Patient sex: M
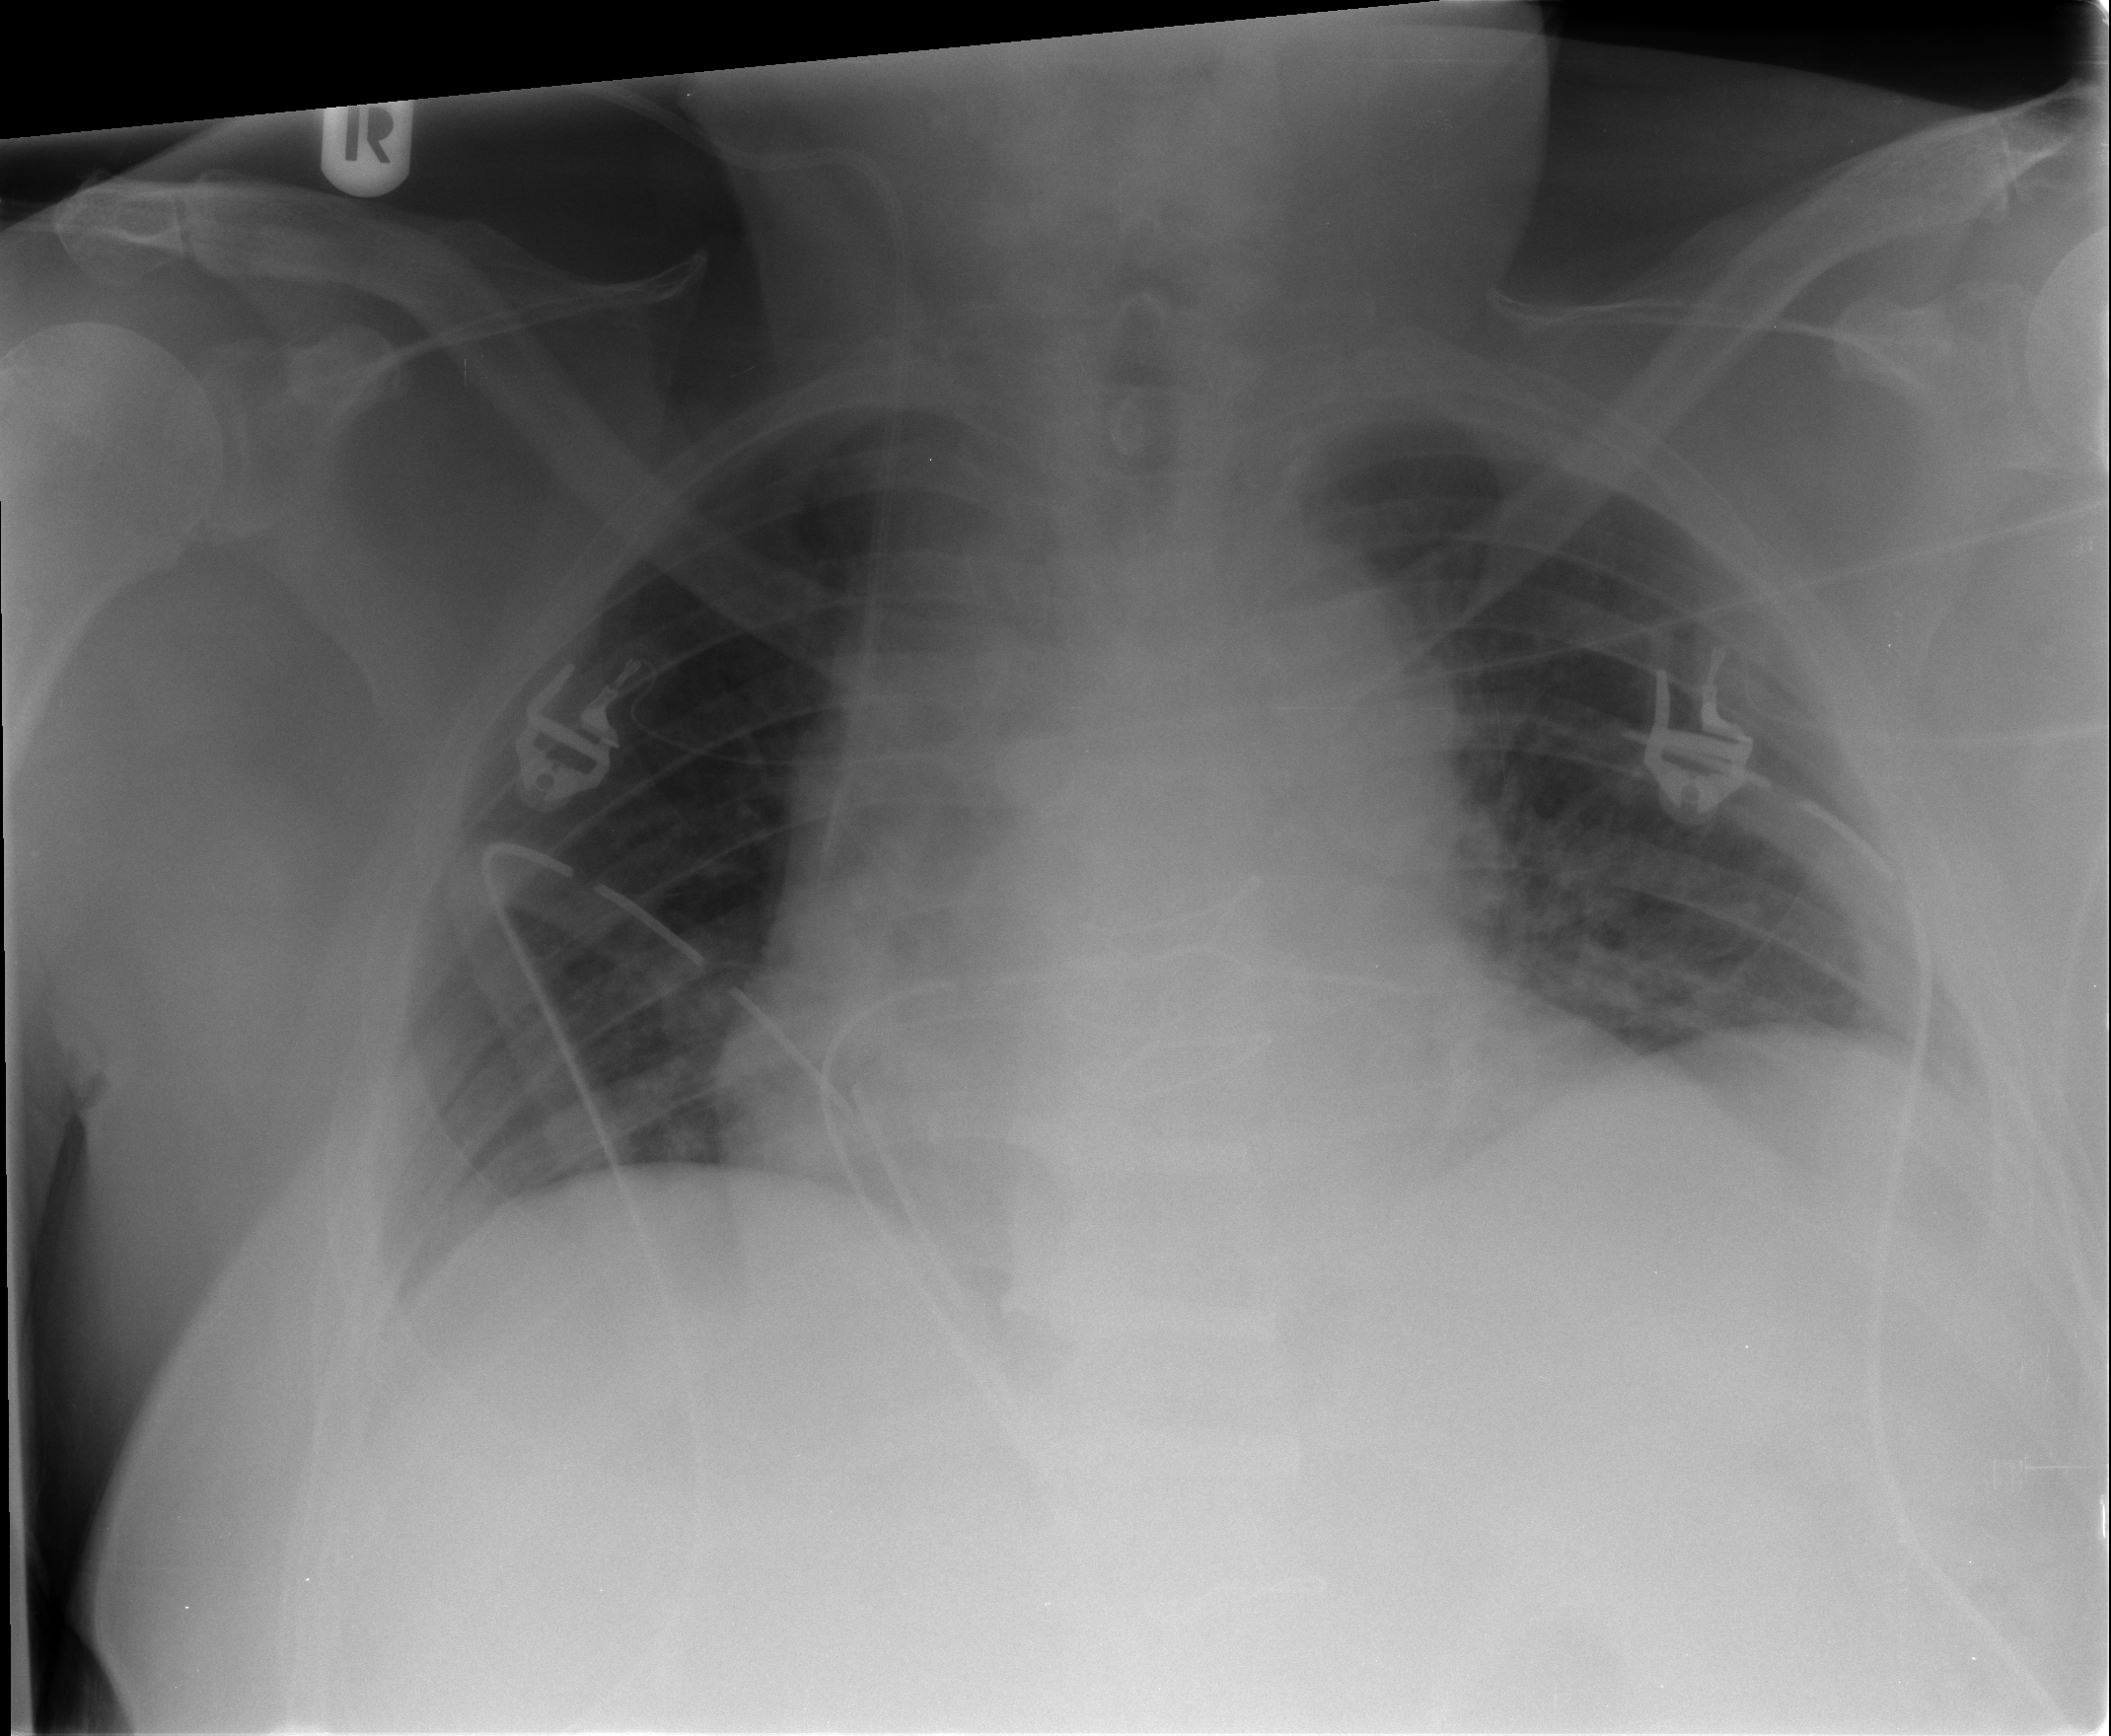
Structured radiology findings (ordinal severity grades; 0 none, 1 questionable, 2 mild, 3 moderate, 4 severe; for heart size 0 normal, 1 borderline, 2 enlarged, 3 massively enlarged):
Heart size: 2
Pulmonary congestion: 2
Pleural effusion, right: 0
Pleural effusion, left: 0
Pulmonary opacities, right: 0
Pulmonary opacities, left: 0
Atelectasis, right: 2
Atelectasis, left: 1